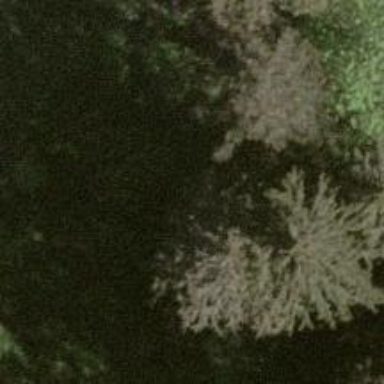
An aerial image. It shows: Single tag "natural: tree."